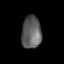
Tissue: lung
Cell type: Epithelial cells
Senescence score: 0.59
Nuclear area (px): 628
Mean DAPI intensity: 95.169